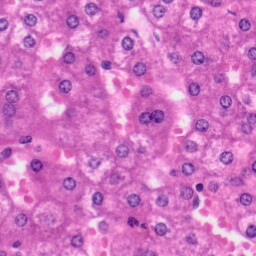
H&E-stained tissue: Liver